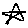
Label: star